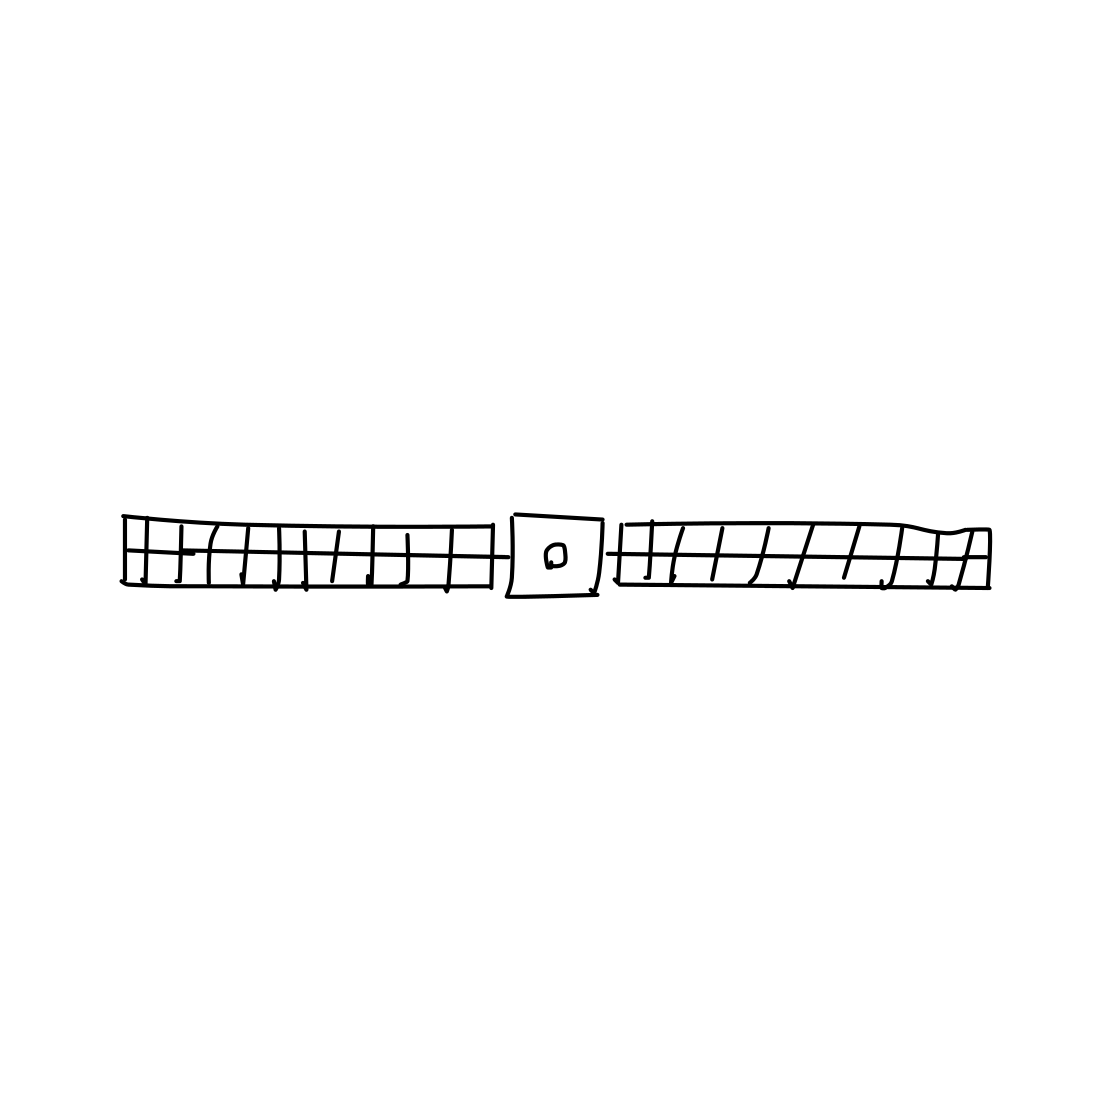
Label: satellite